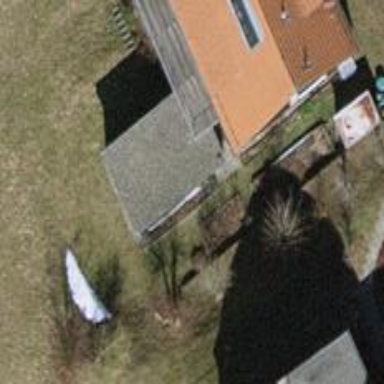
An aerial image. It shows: Simple and straightforward house.